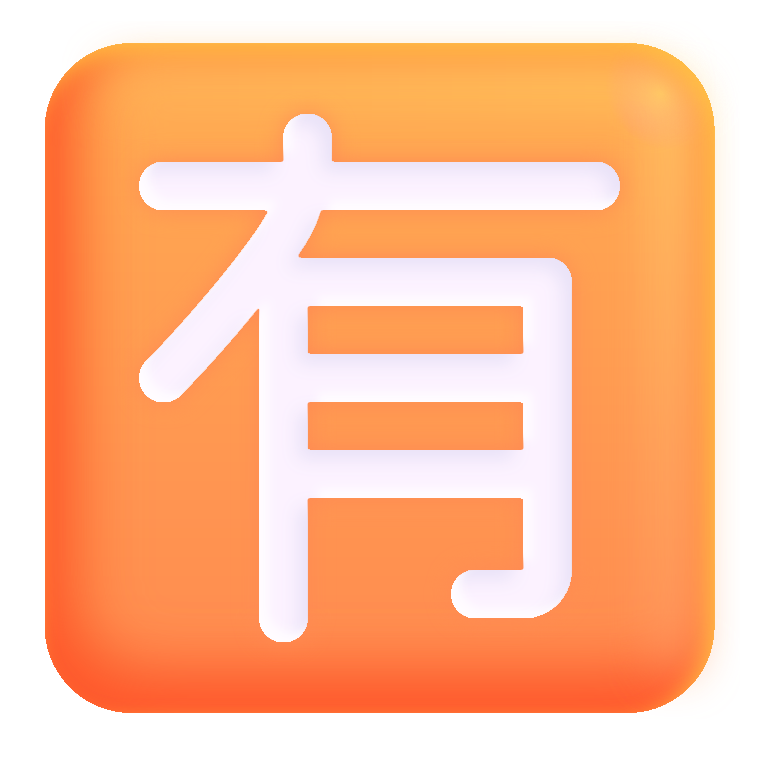
japanese not free of charge button color